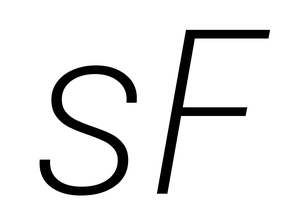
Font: Poppins-ExtraLightItalic